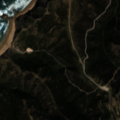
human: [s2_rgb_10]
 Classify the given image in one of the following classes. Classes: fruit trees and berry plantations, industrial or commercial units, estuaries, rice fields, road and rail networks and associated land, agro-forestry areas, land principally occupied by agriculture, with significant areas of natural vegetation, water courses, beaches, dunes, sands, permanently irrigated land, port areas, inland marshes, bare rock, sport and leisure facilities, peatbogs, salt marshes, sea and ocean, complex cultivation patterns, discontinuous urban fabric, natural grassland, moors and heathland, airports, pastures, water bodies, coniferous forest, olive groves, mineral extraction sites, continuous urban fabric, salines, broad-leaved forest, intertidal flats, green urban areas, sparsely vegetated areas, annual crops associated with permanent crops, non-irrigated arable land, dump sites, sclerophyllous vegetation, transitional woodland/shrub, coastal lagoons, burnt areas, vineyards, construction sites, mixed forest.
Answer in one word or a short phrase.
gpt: sclerophyllous vegetation, transitional woodland/shrub, beaches, dunes, sands, sea and ocean